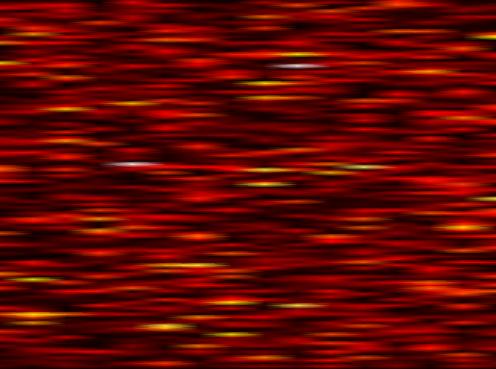
Label: UFMC